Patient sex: M
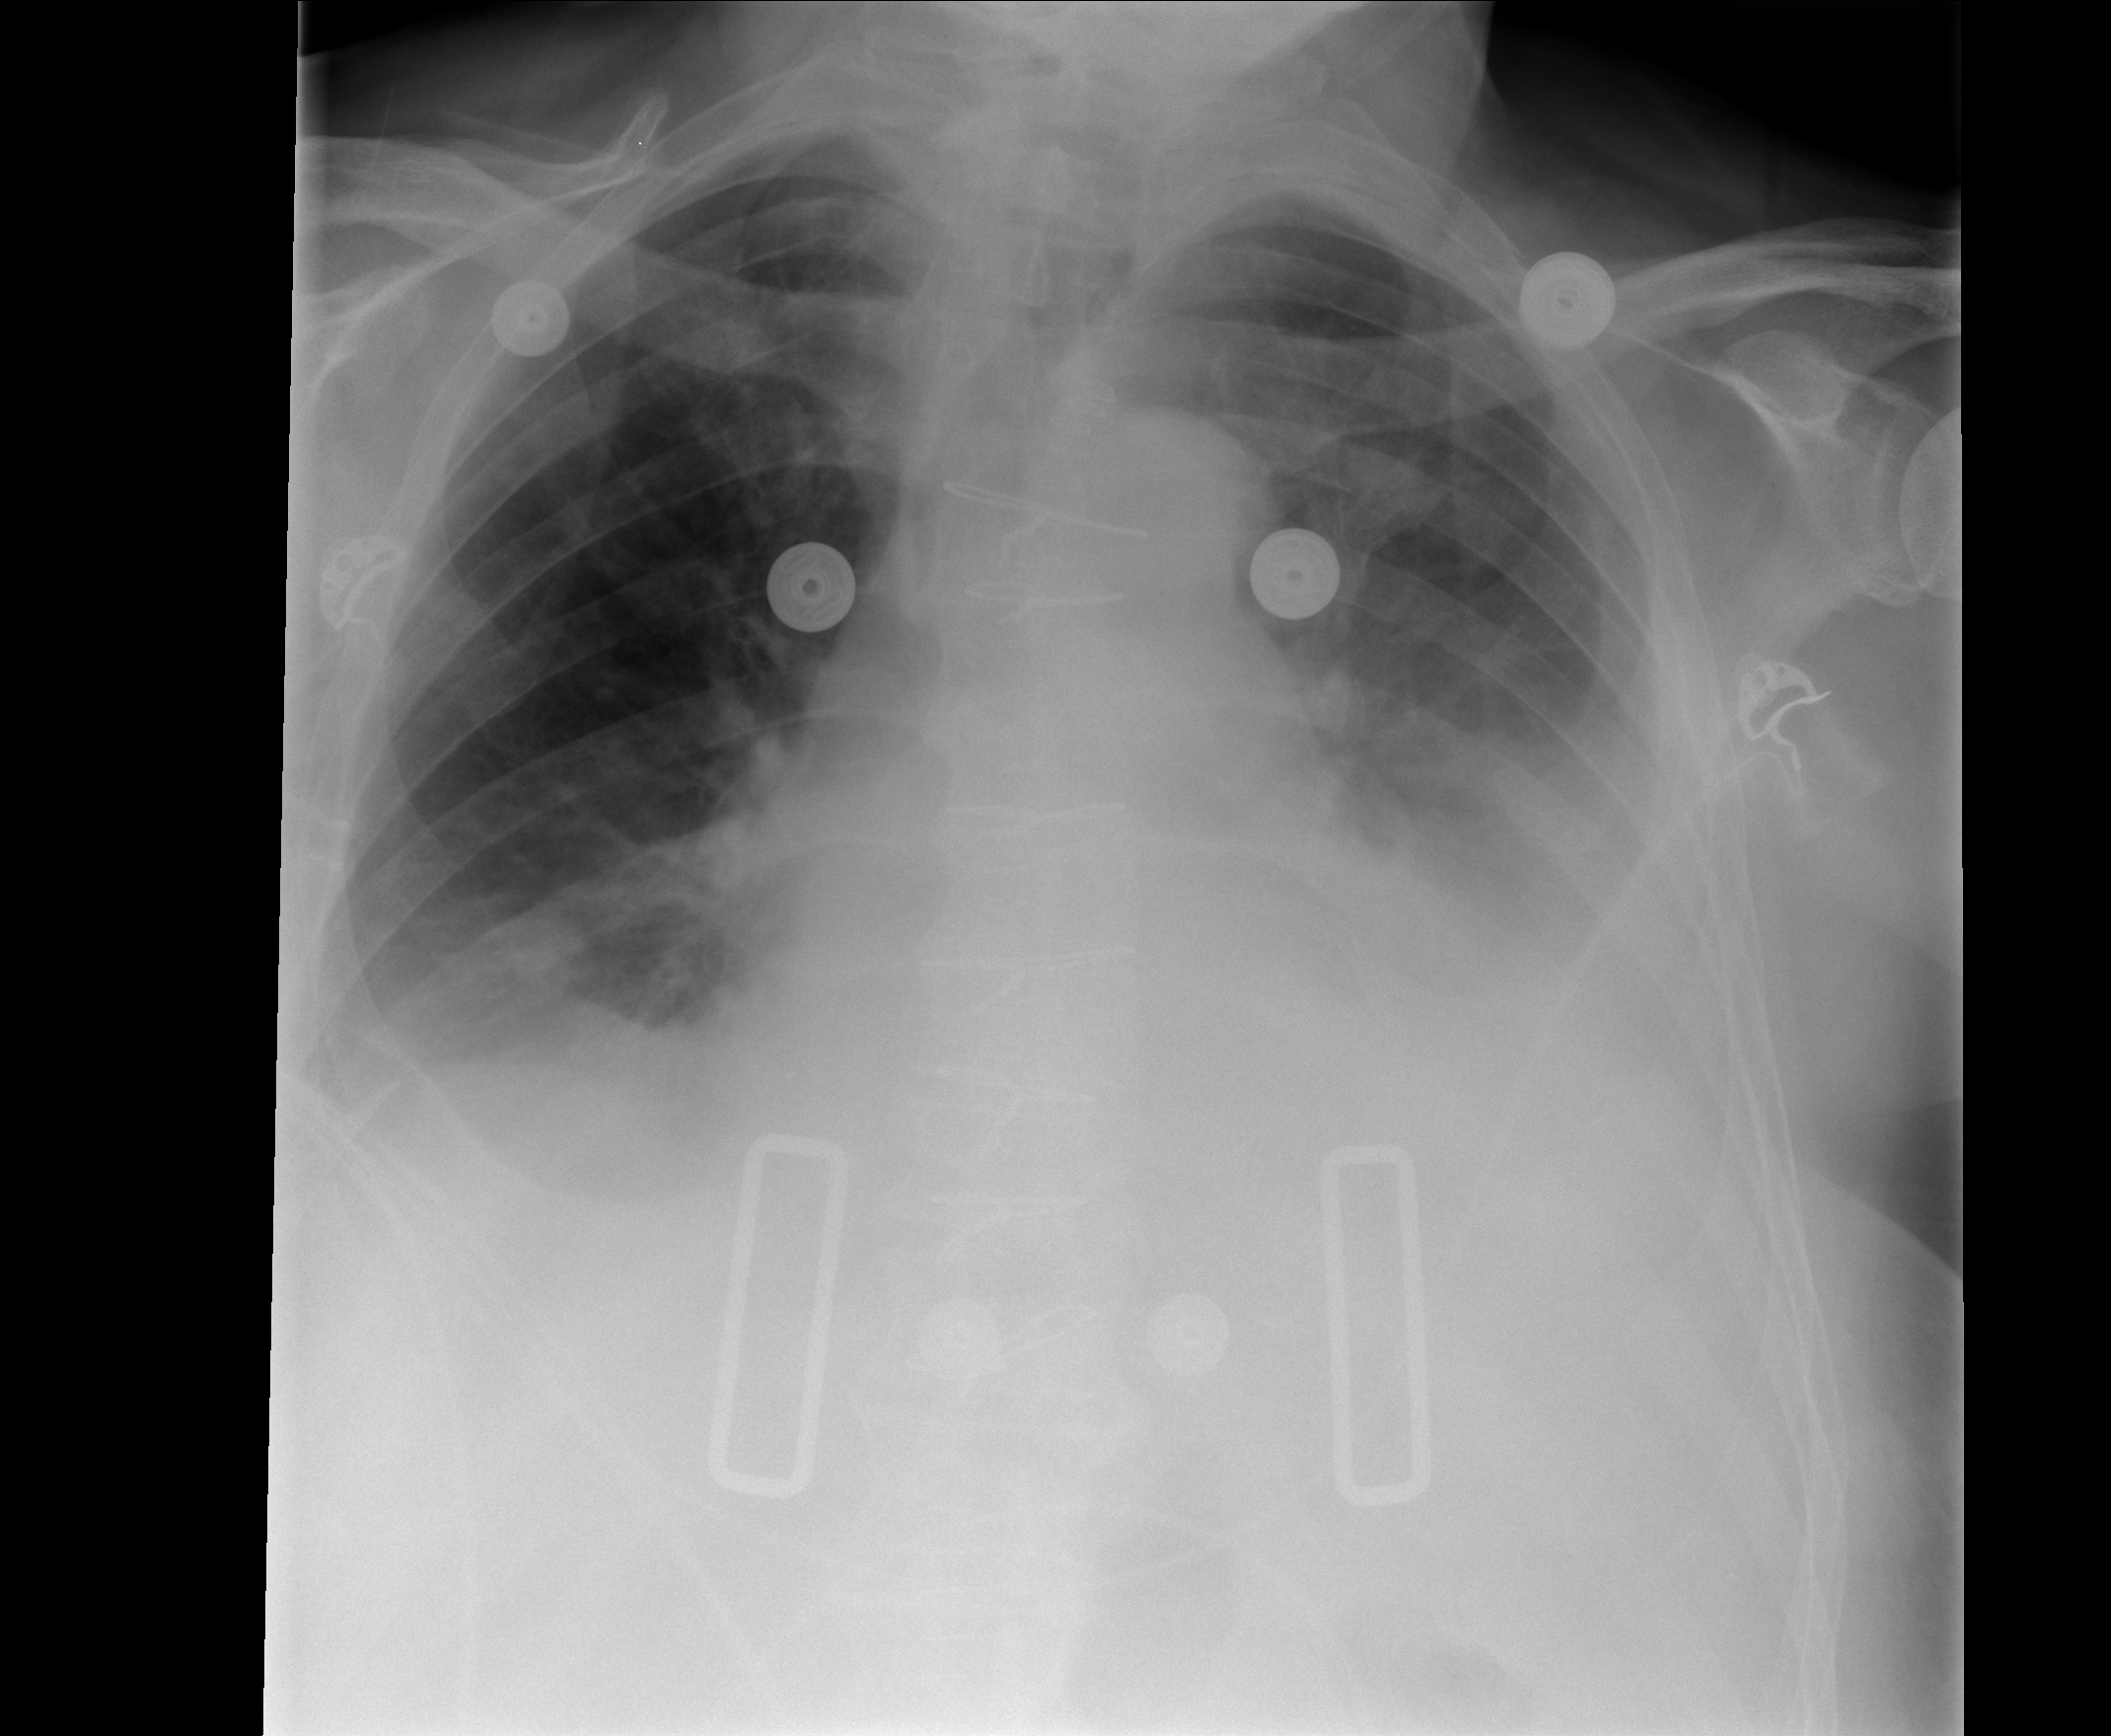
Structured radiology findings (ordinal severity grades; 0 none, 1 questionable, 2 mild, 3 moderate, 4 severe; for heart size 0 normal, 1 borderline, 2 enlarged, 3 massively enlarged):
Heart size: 2
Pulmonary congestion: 2
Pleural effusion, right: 2
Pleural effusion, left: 3
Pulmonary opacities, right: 0
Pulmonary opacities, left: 0
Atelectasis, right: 2
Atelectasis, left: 3